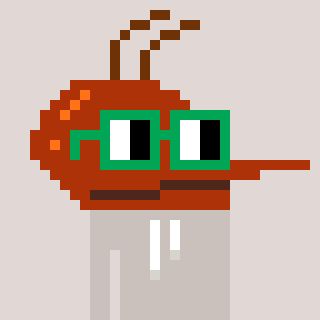
a pixel art character with square green glasses, a mosquito-shaped head and a foggrey-colored body on a warm background